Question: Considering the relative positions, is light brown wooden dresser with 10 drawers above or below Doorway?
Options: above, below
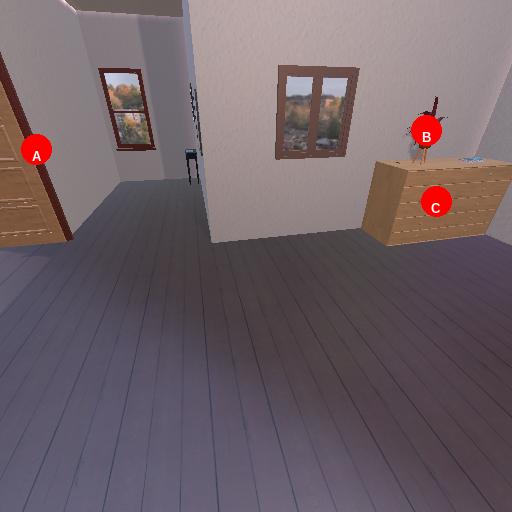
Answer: above